Question: Find the horizontal coordinate of the first time the ball hits the ground. The result is rounded down to the nearest integer. Note that when a collision occurs, there is no horizontal energy loss, and the vertical speed is reduced to 0.9 times the original speed.
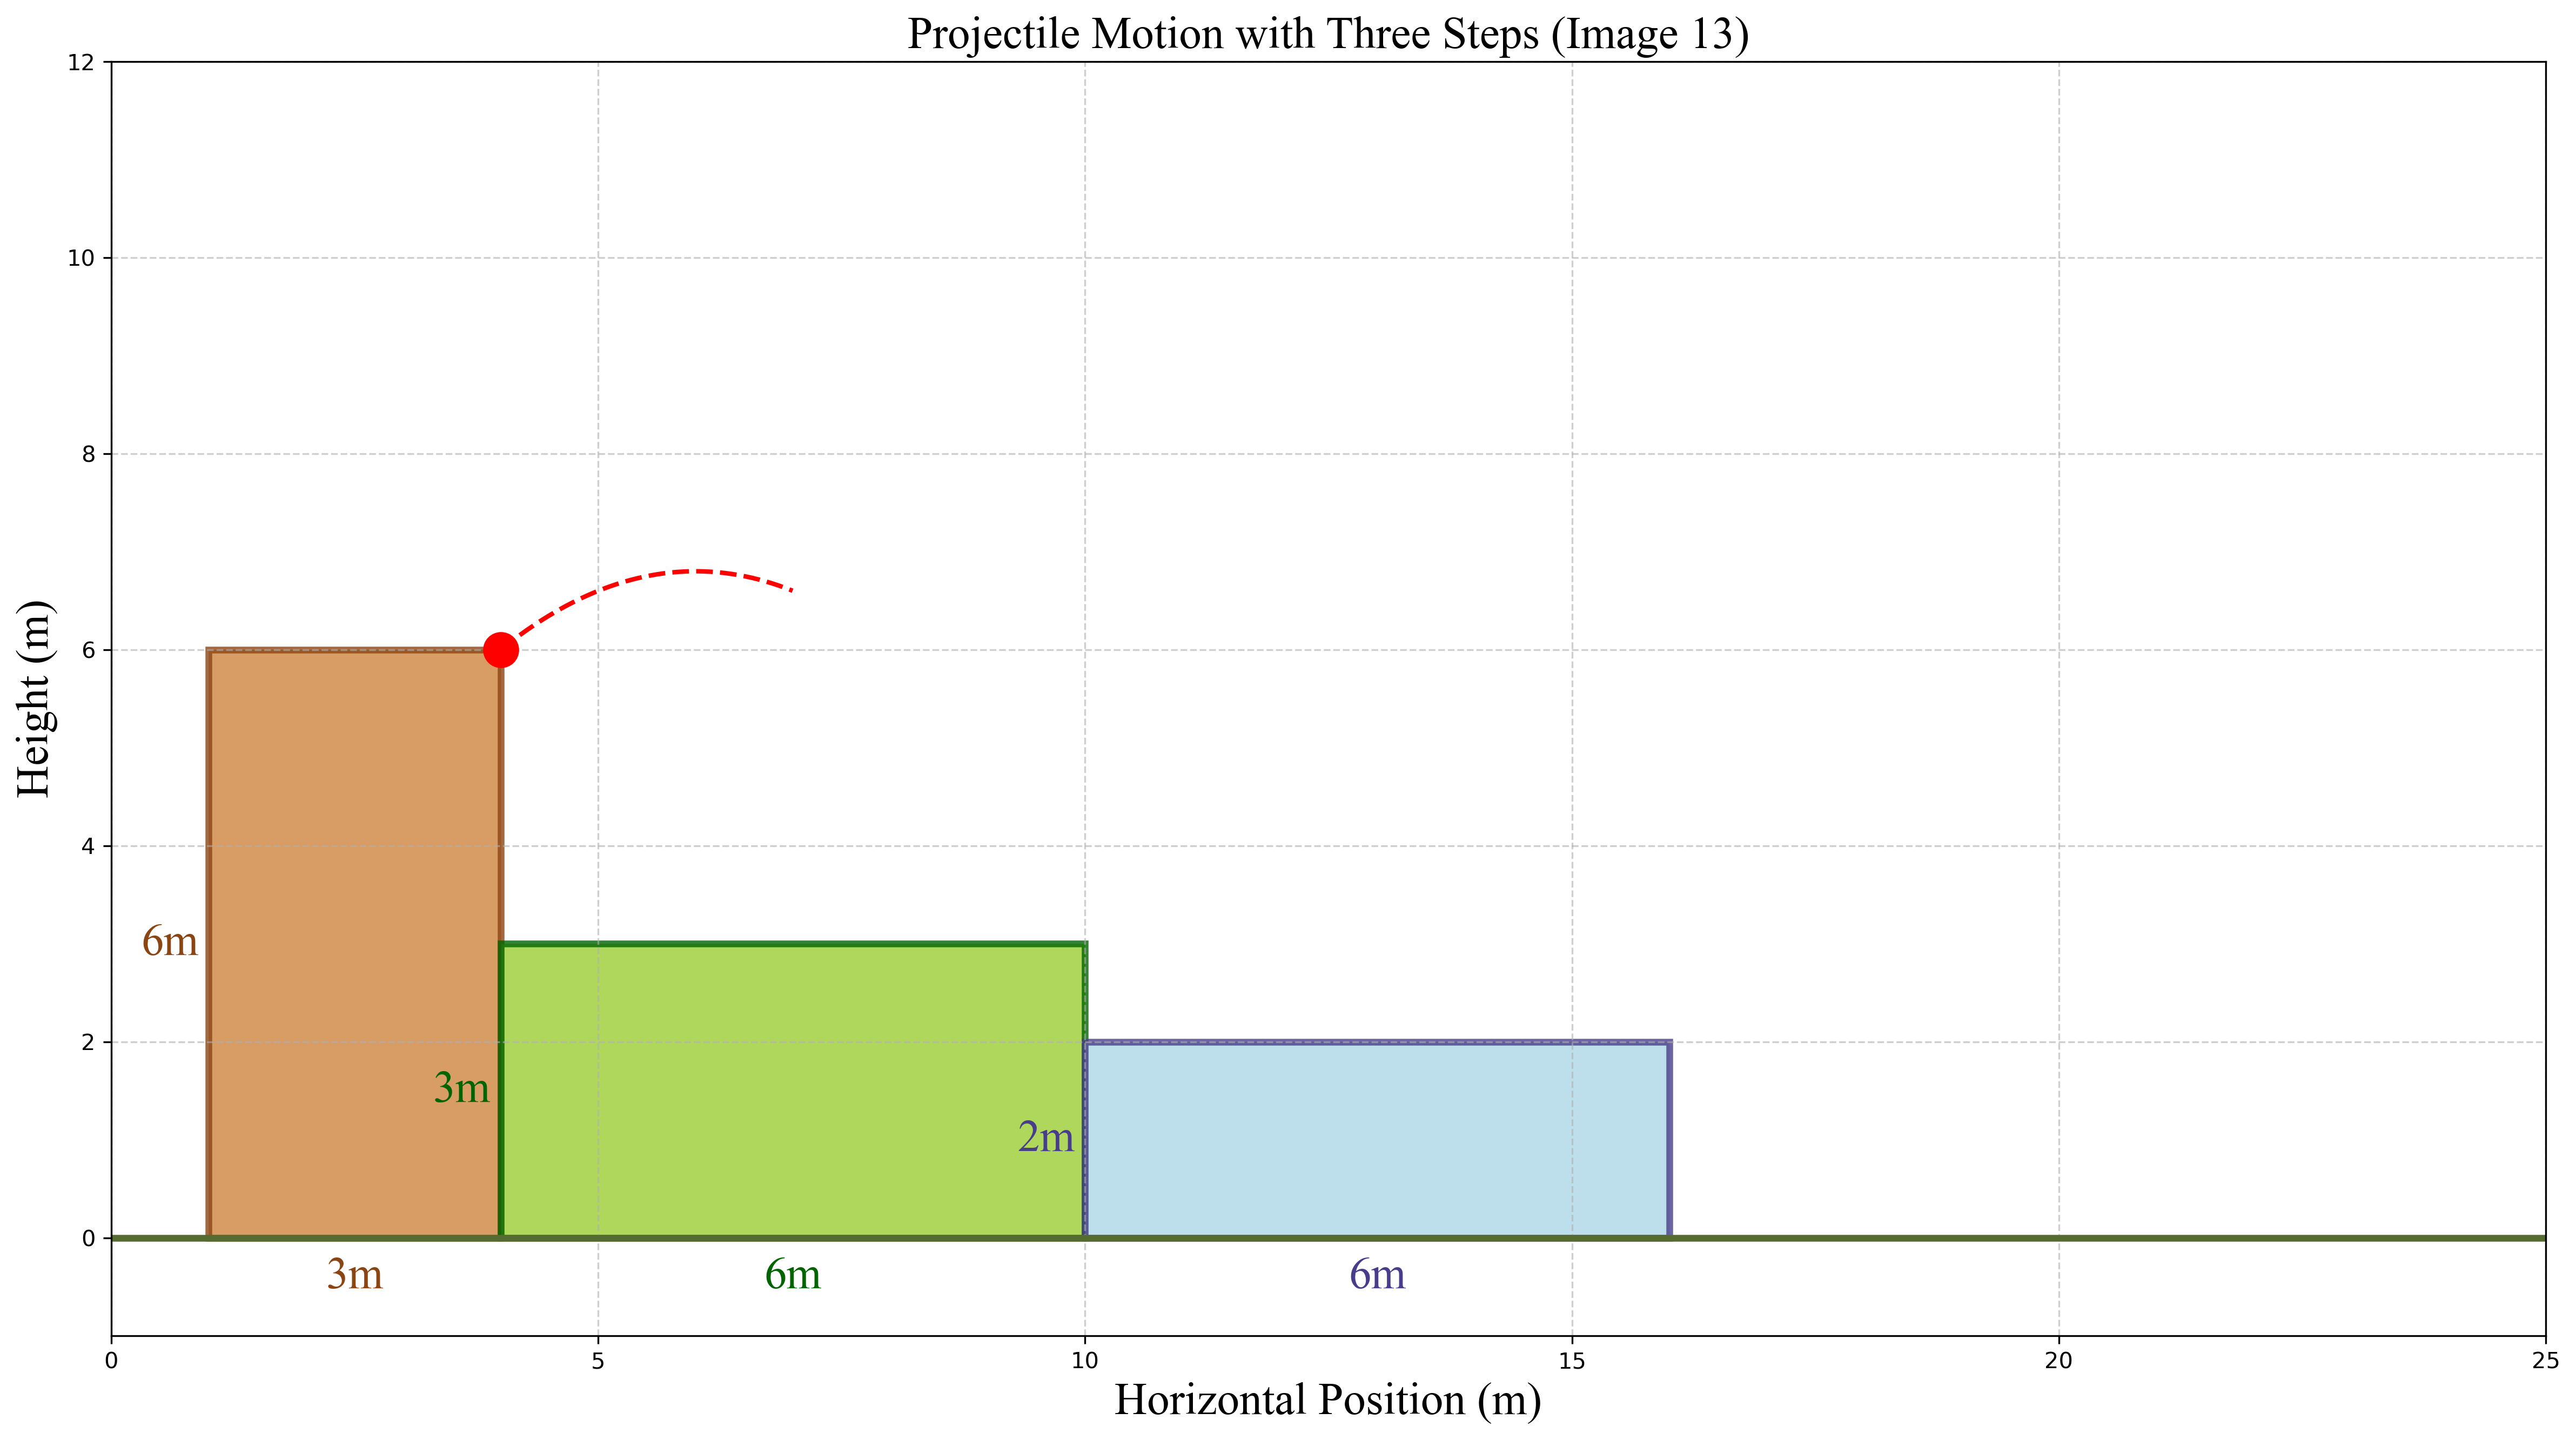
Answer: 20